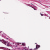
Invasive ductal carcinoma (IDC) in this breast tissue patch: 0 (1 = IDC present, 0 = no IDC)